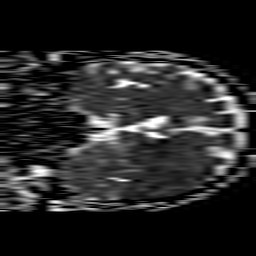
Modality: ADC
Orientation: coronal
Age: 54
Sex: male
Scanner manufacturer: philips
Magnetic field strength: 1.5 T
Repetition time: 3.778 s
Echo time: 0.09565 s